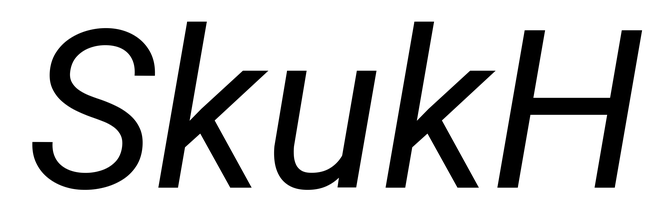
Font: Roboto-Italic_Italic